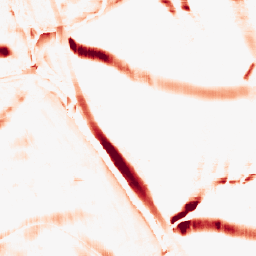
Category: morphological
Decomposition family: rolling_ball
Decomposition parameters: radius: 10
Upsampling method: nearest
Upsampling parameters: scale: 2
Upsampling scale: 2